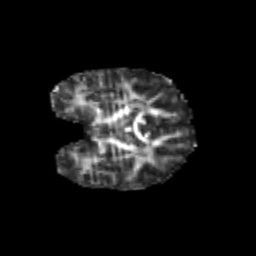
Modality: FA
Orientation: coronal
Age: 6
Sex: female
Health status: healthy